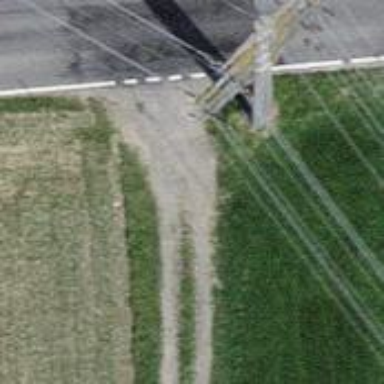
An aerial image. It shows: Concrete power pole.